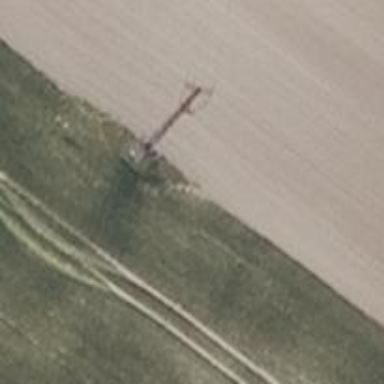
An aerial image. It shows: Power pole.